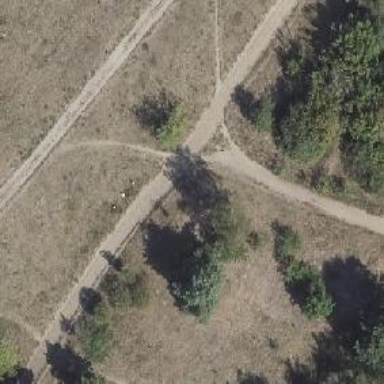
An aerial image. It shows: Dirt path.